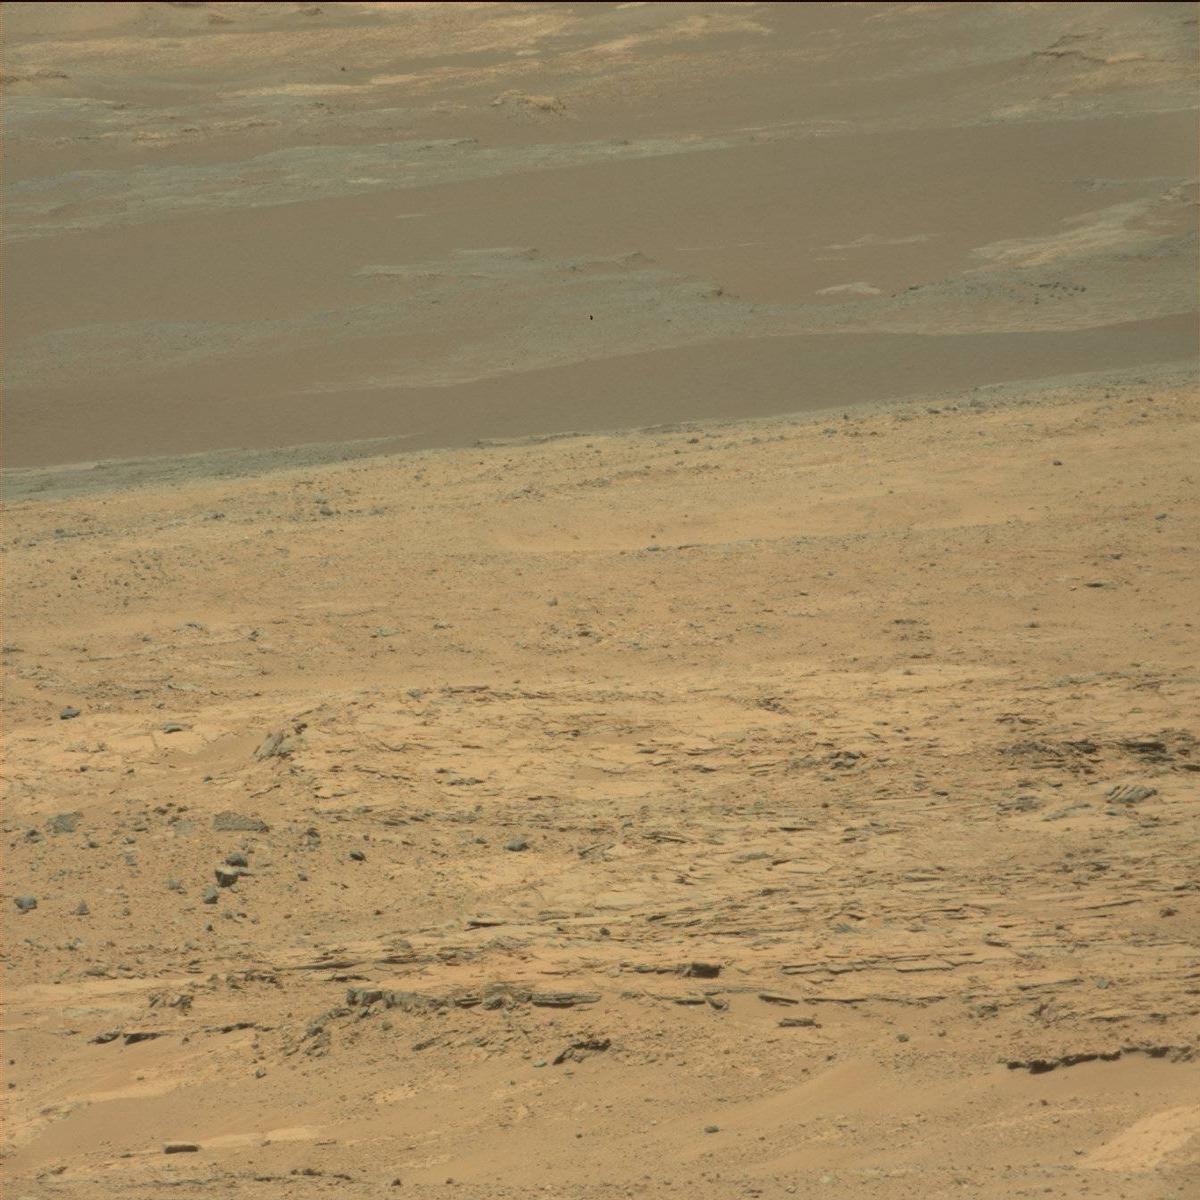
Terrain classes present: Bedrock, Ridge, Sand / Soil